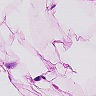
Metastatic tissue present: no